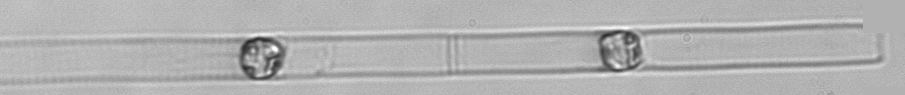
Label: Dactyliosolen_blavyanus